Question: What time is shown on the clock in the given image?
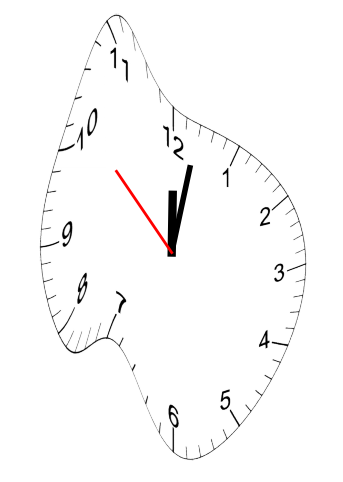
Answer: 12:01:52